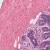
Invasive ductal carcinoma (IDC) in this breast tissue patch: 0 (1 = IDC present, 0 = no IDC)